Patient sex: F
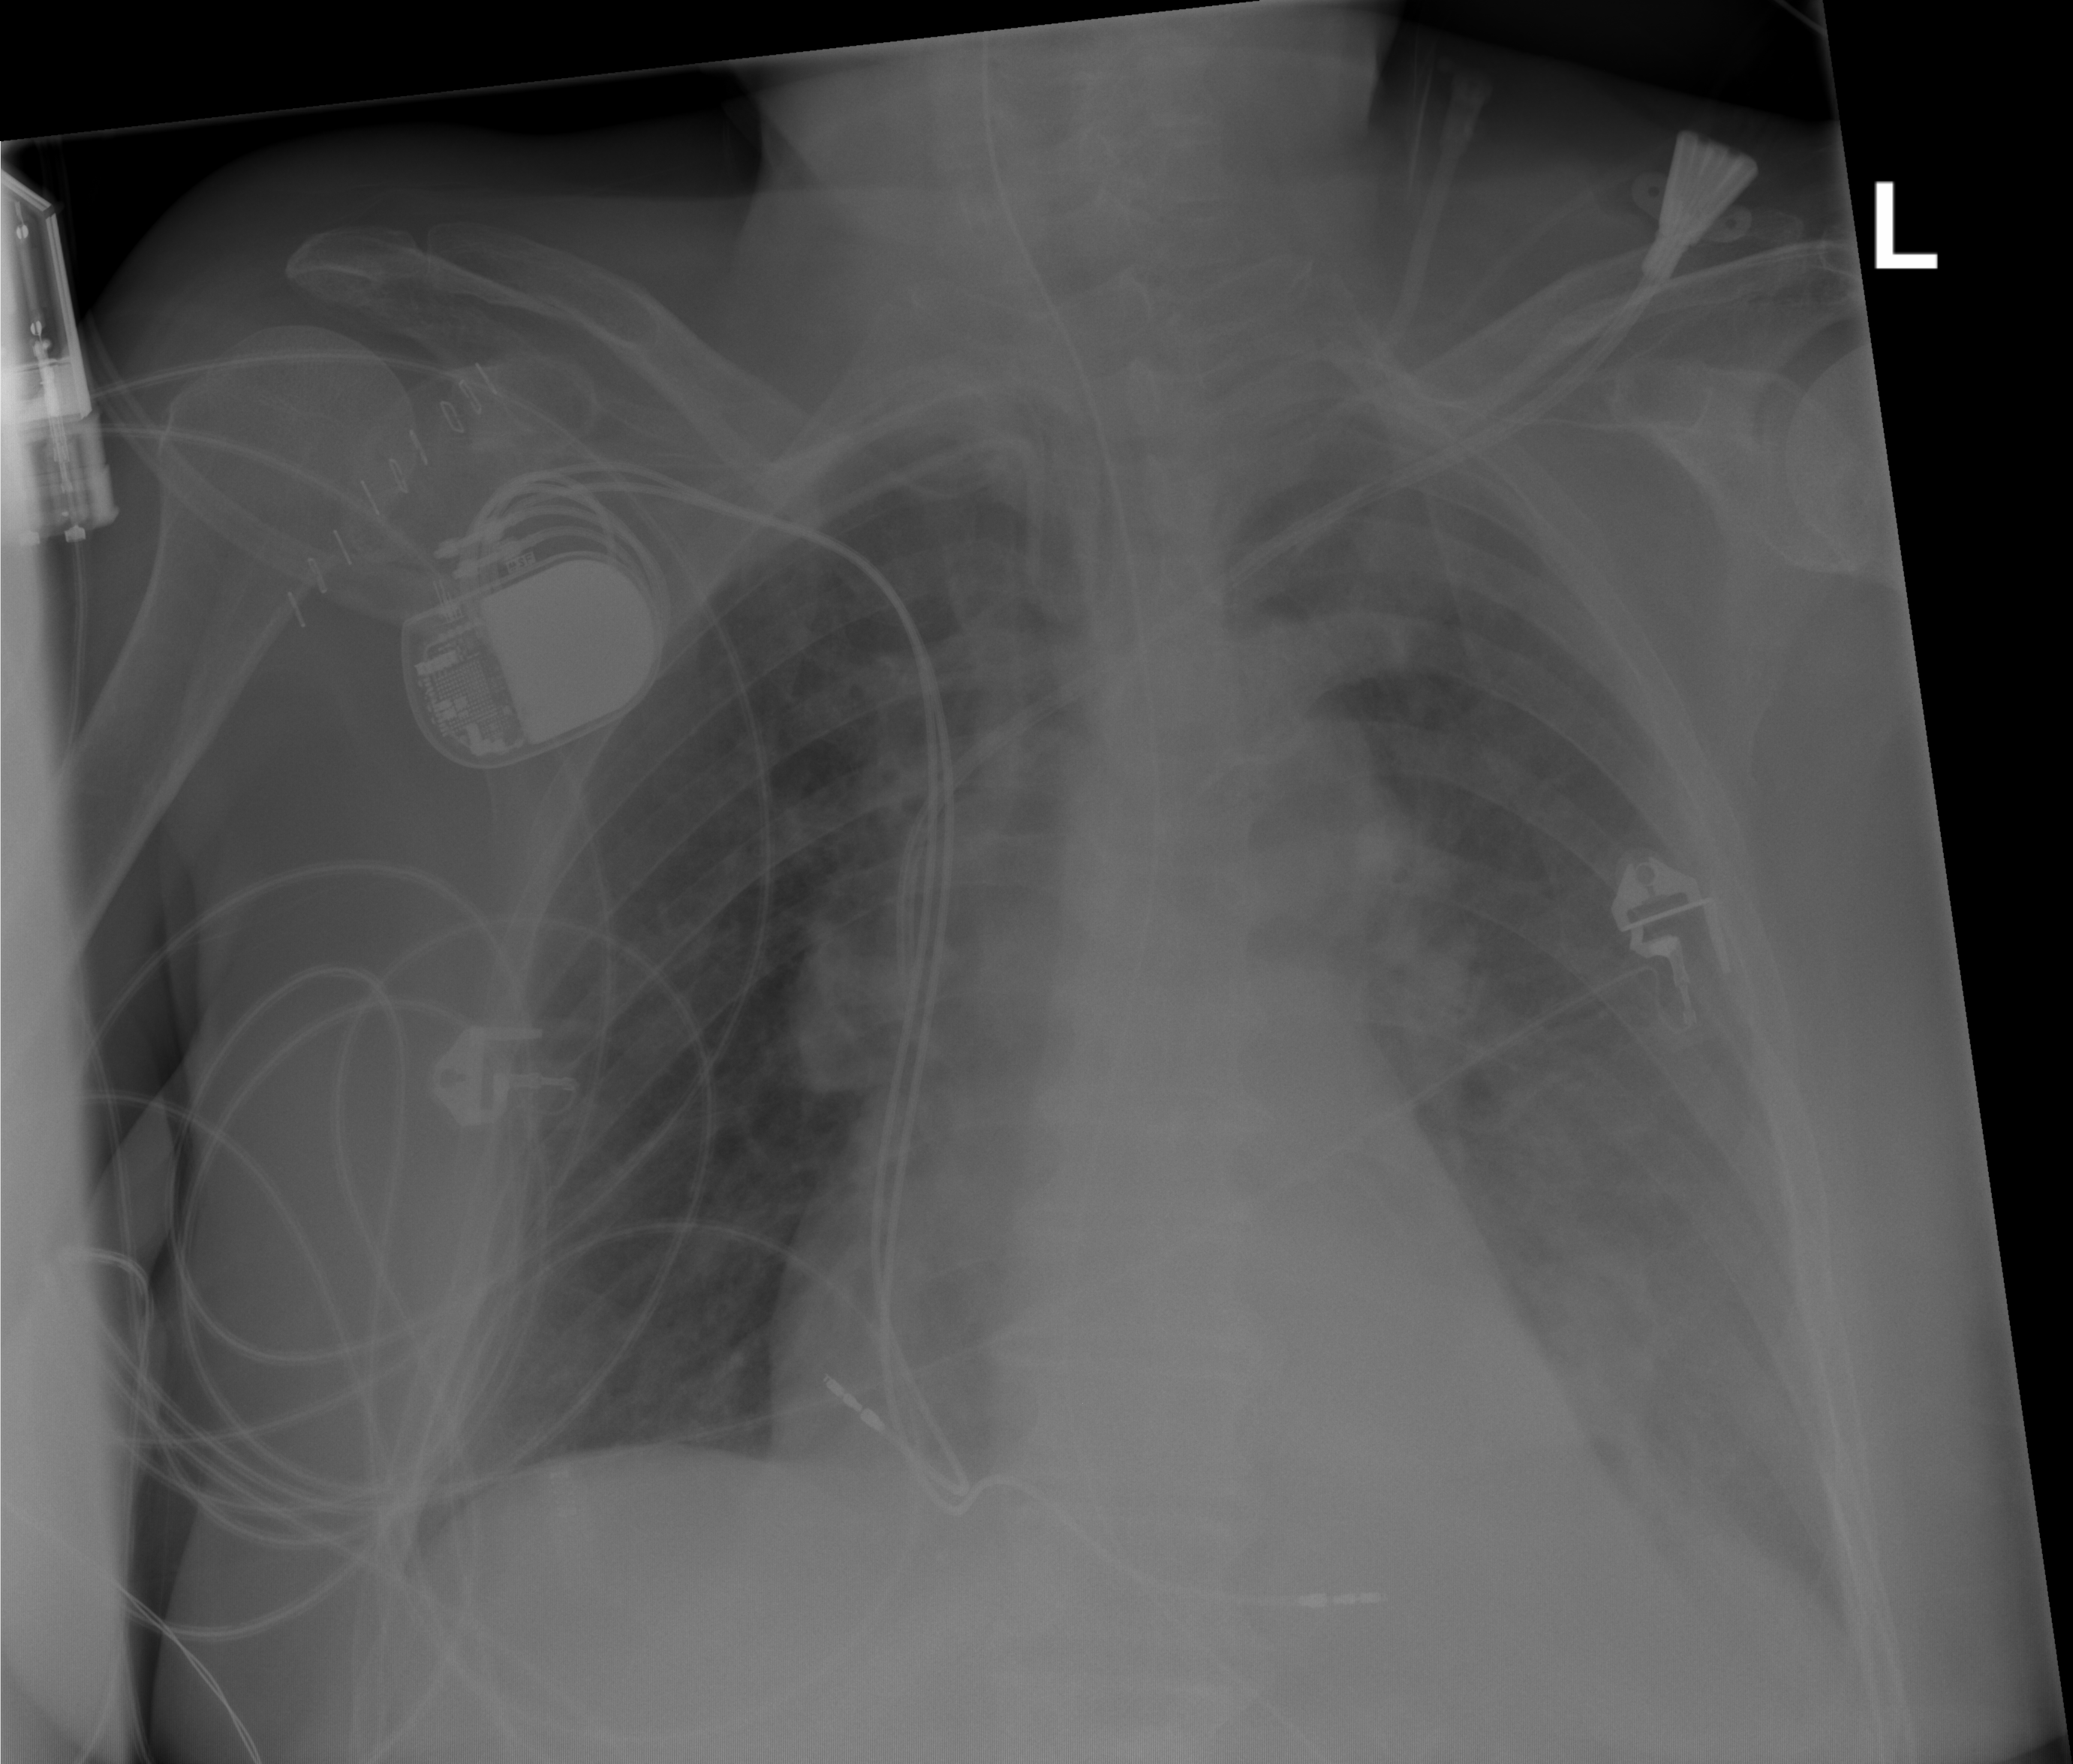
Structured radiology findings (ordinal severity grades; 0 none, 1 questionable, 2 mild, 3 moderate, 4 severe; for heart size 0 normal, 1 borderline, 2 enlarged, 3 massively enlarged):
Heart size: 2
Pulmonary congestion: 2
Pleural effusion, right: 1
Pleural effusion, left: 2
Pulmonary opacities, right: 0
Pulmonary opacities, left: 1
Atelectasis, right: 0
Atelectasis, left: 2